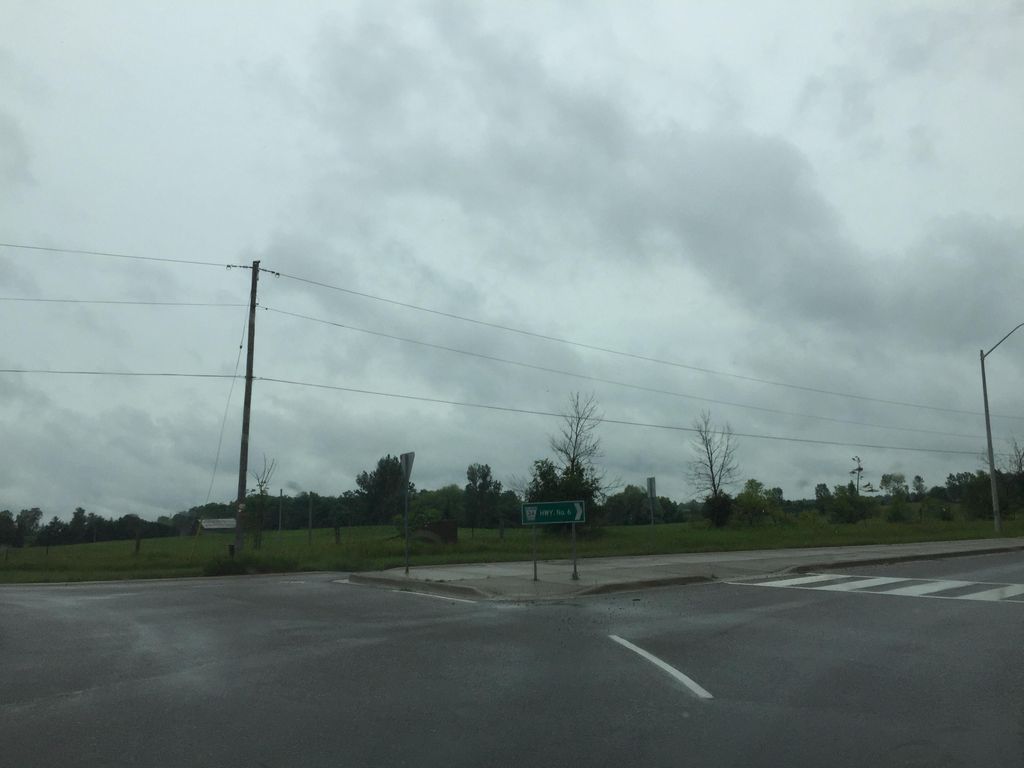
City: kitchener-waterloo